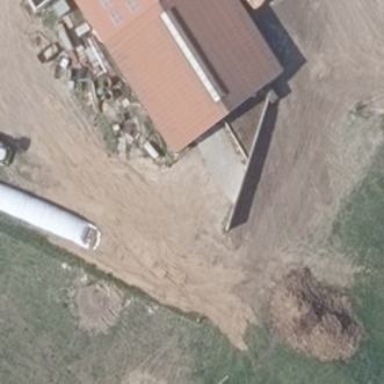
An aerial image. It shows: Cowshed building.